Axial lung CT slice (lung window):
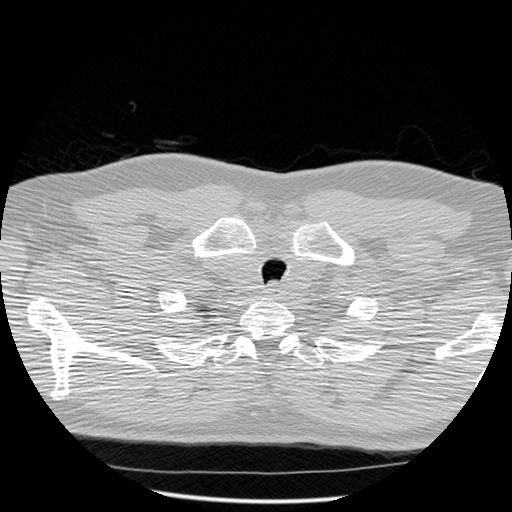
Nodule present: no